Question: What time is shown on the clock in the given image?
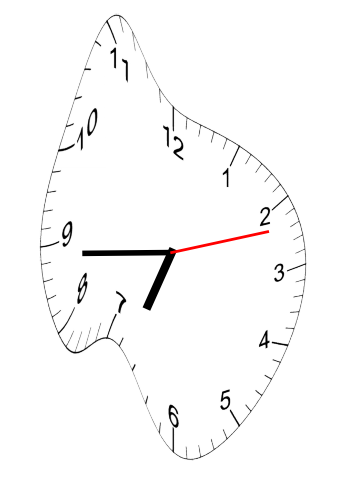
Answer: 06:44:12